Field crop: maize
Growth stage: 1
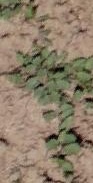
Species: convolvulus